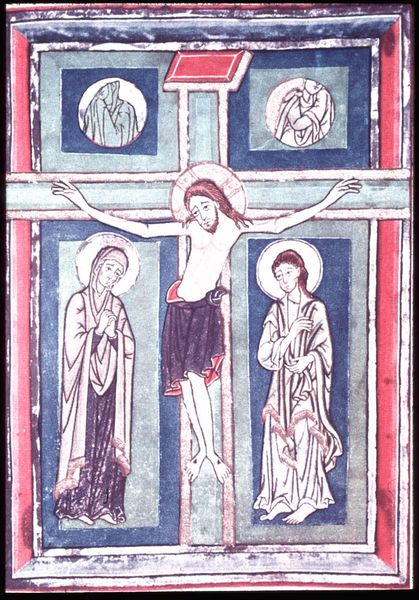
Titel: Sakramentar aus Maria Laach
Standort: Herkunftsort: Maria Laach (EU - D - RP)
Institution: Darmstadt, Hessische Landesbibliothek
Schlagwörter: blau, fenster, rot, johannes, hände, mantel, füße, nägel, lendentuch, kreuz, heiligenschein, christus, kreuzigung, leiden, kreuzzug, maria, magdalena, josef, kreut, buchmalerei, passion, zugjesus